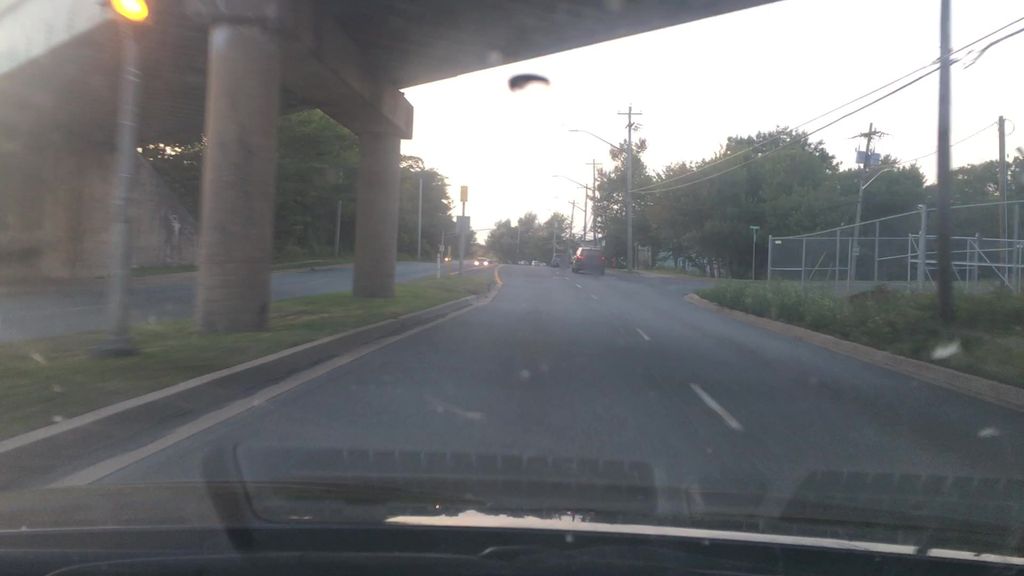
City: halifax